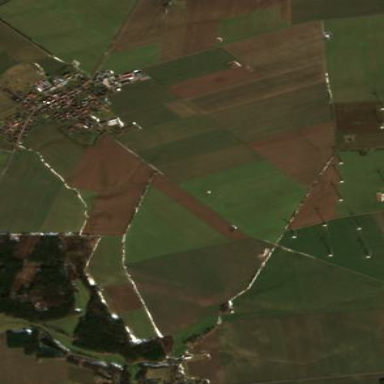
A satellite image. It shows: Picturesque farmland scene.